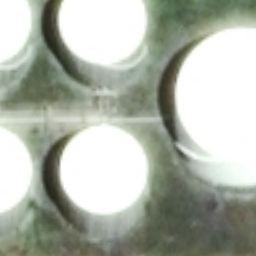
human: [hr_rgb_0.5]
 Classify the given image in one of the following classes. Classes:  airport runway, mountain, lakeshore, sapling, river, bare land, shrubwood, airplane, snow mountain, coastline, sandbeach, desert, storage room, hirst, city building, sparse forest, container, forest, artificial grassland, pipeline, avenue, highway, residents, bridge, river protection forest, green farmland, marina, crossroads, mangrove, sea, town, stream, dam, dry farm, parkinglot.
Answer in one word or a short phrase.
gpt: storage room